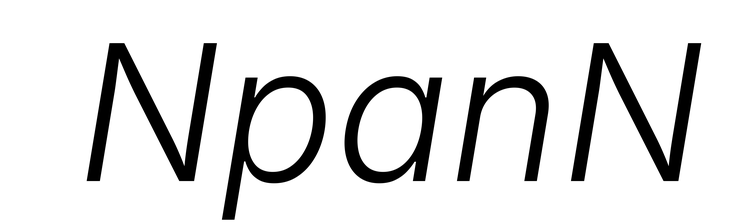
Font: Inter-Italic_Light_Italic